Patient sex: M
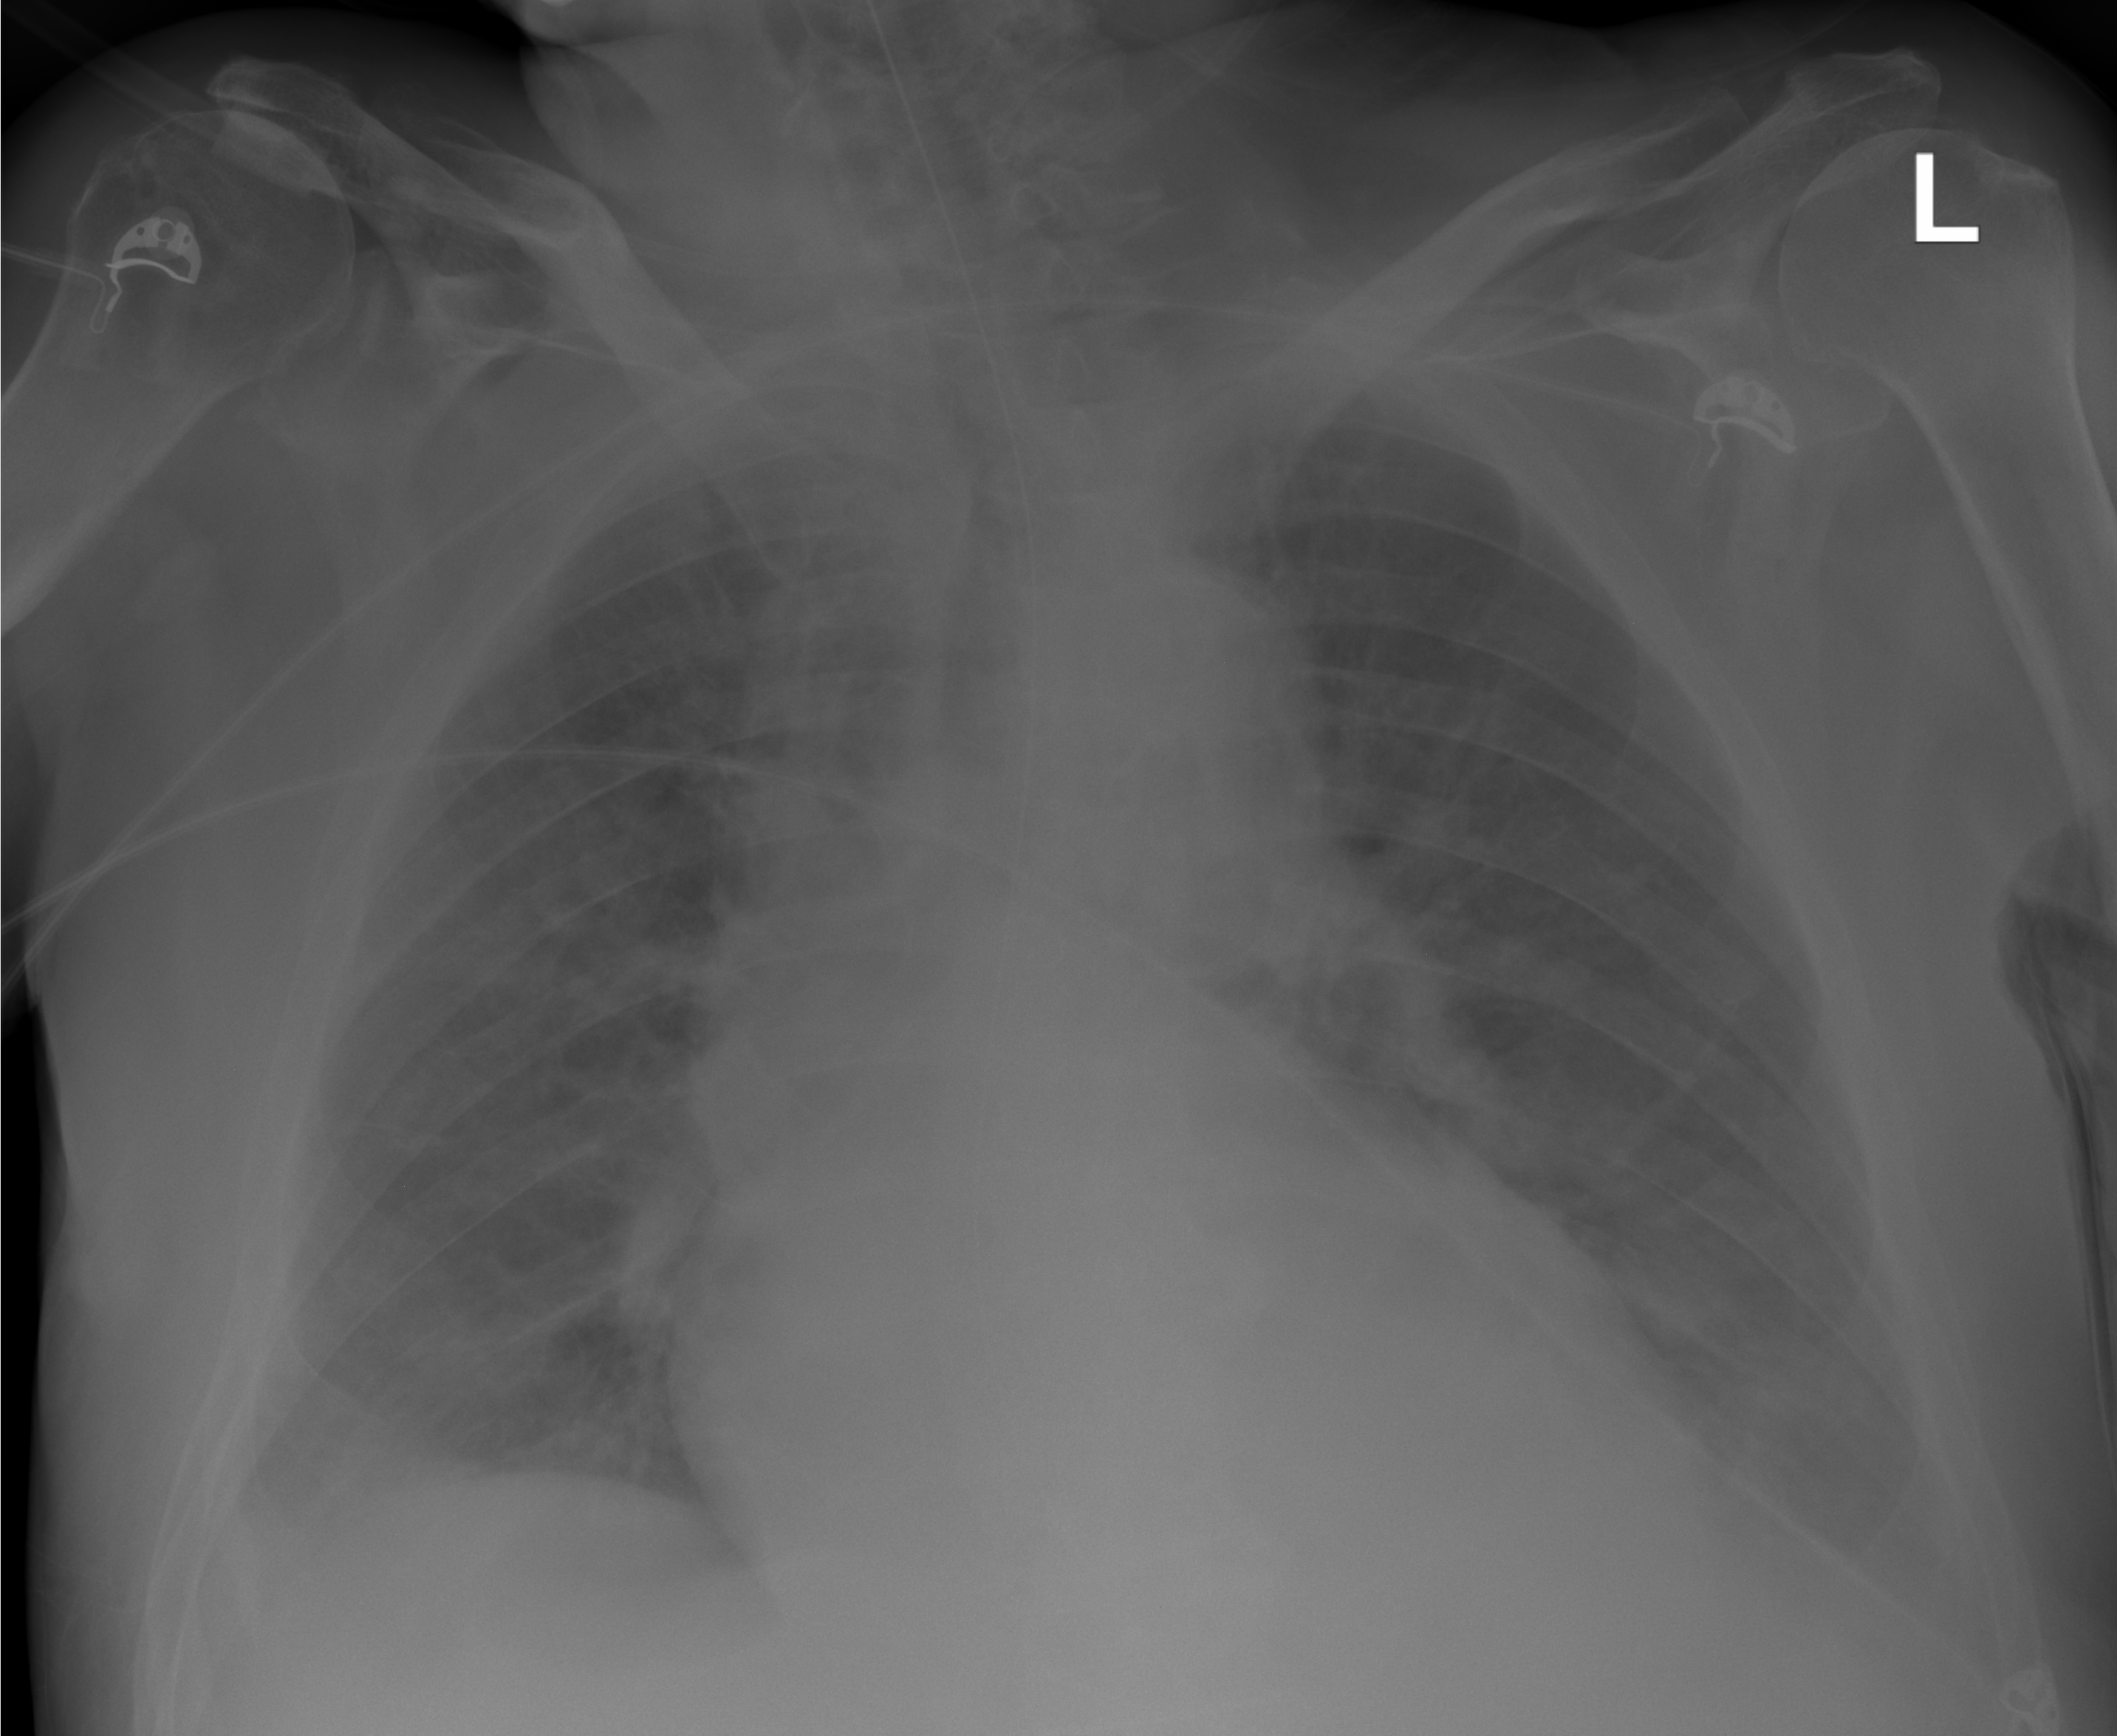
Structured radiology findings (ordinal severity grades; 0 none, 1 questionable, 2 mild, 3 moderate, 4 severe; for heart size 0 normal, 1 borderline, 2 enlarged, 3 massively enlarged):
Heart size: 2
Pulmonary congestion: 3
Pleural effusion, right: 1
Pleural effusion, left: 2
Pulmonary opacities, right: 2
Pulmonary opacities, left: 2
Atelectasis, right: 2
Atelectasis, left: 2